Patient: sex M, age 94
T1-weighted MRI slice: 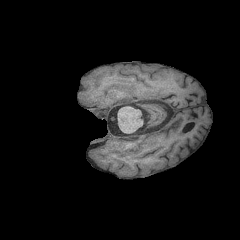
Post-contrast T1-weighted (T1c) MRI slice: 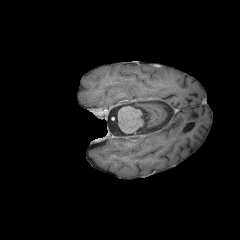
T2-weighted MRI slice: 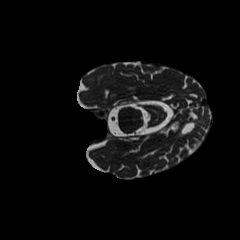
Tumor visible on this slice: no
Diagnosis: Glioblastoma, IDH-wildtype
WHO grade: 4